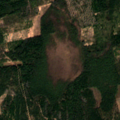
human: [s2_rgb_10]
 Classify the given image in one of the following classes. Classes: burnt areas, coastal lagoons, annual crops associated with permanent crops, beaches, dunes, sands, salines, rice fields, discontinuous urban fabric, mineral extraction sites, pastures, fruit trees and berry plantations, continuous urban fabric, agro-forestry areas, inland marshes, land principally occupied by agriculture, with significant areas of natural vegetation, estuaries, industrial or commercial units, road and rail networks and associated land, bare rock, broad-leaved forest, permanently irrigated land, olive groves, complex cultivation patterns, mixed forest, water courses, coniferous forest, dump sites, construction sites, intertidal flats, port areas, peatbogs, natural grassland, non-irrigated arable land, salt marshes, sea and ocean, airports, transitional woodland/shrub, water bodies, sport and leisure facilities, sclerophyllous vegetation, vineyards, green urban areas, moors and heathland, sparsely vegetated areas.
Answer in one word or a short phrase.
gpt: coniferous forest, mixed forest, transitional woodland/shrub